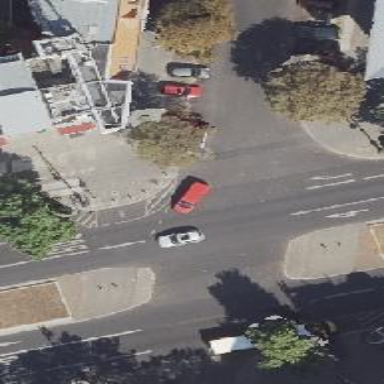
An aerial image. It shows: Unmarked road crossing.